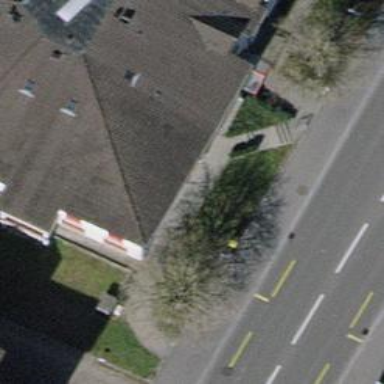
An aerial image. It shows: Post box is visible.